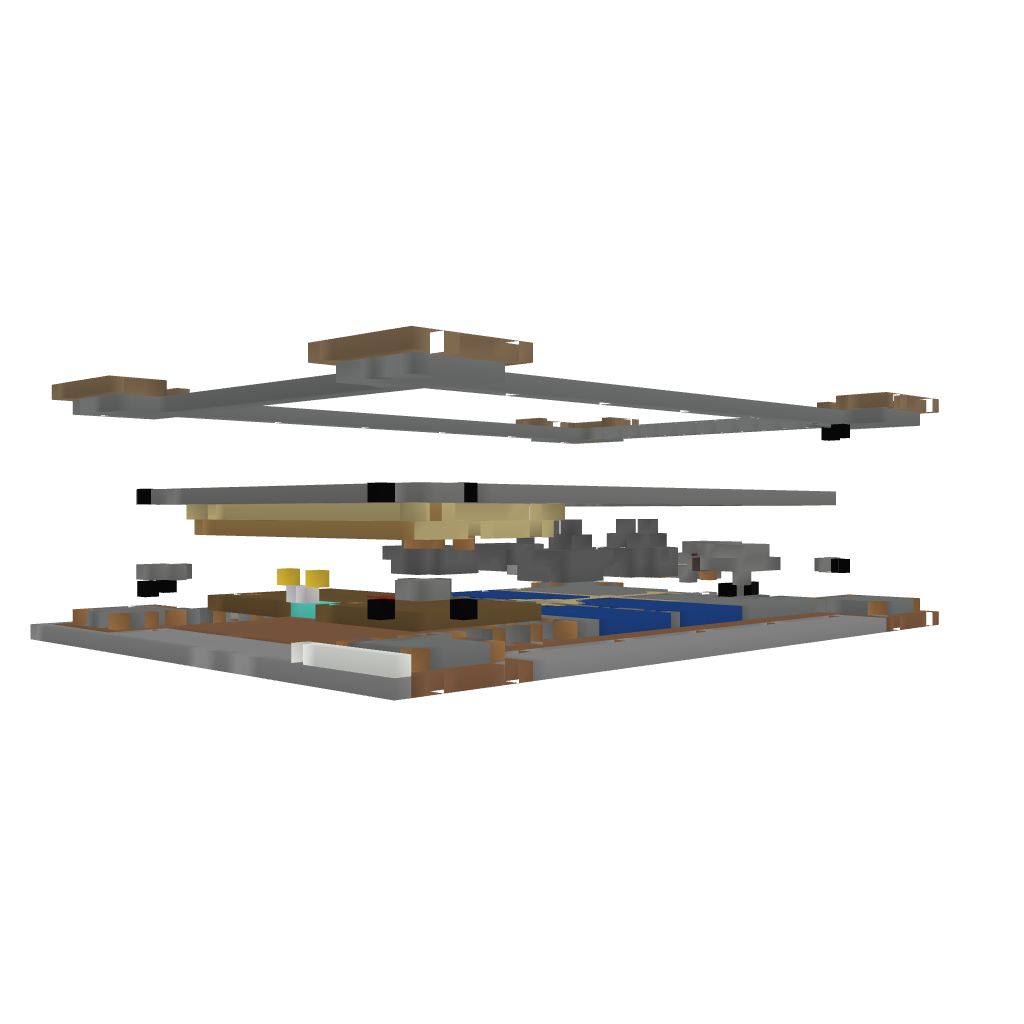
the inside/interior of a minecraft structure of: castle-af-lol